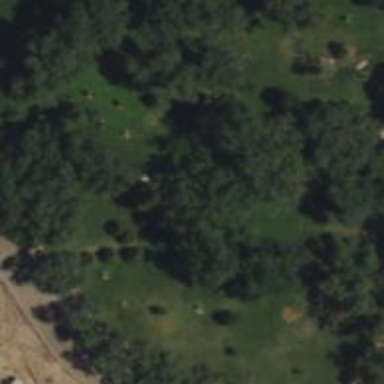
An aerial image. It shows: Disc golf tee.